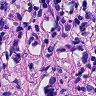
Metastatic tissue present: yes